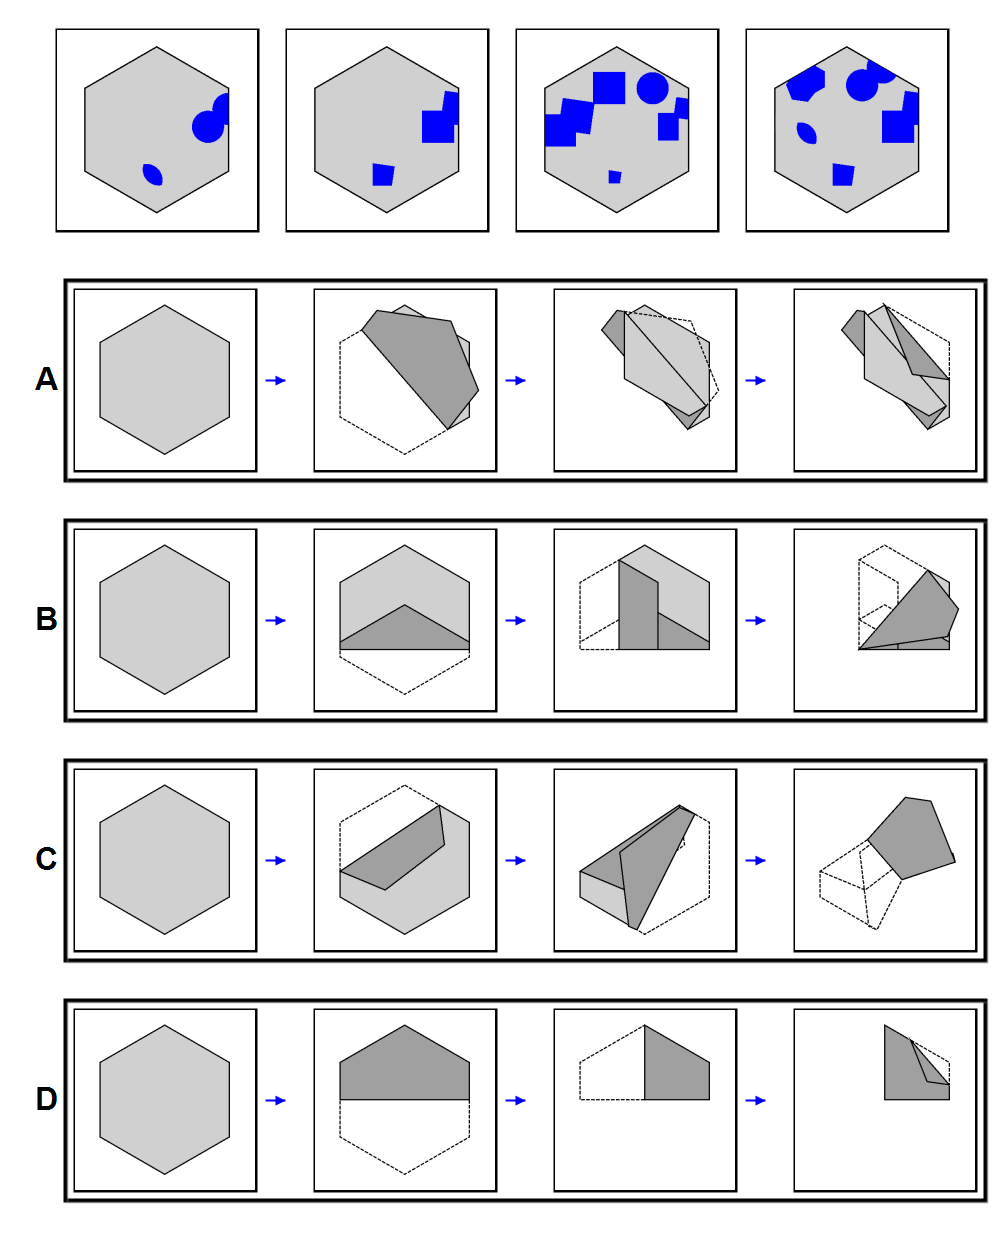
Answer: A